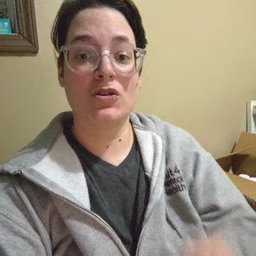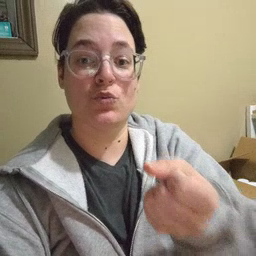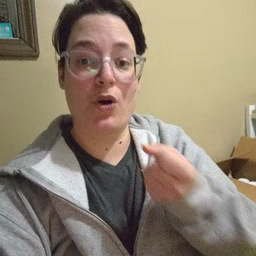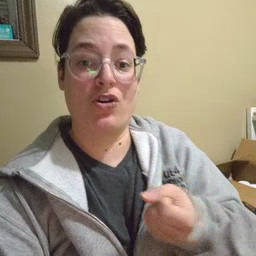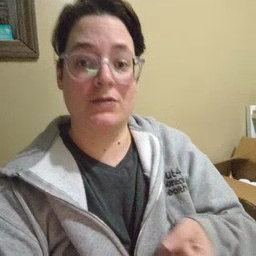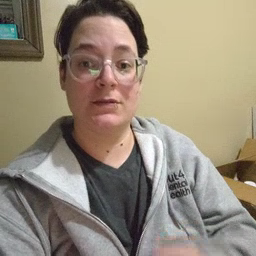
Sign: drawer